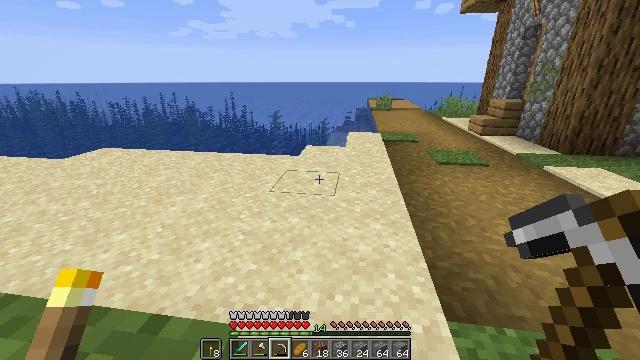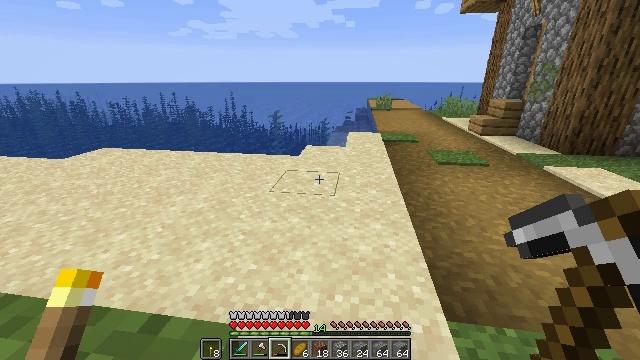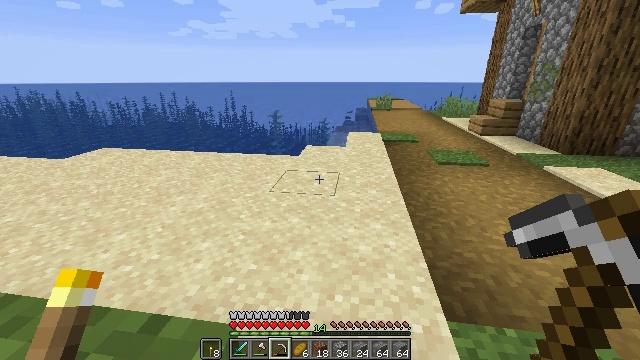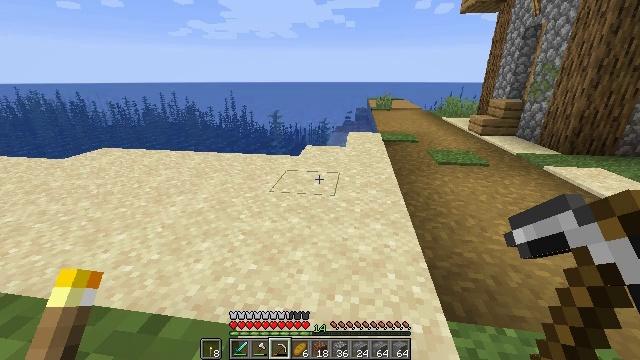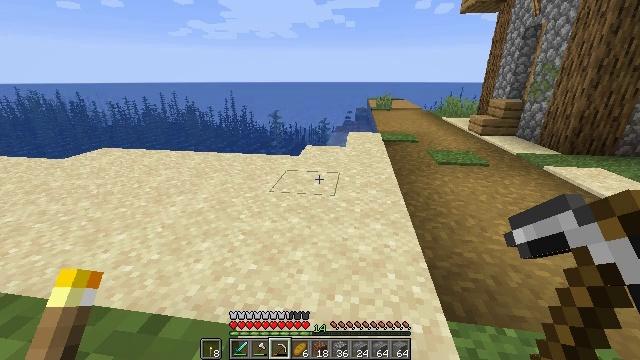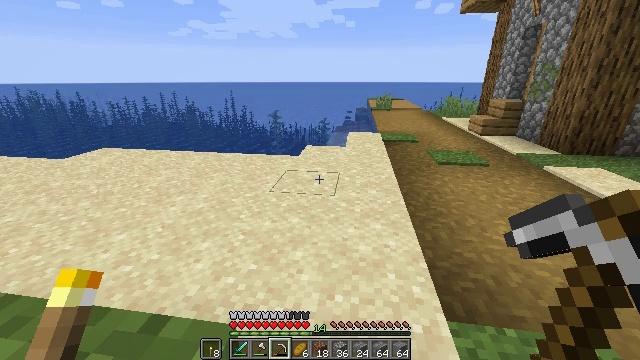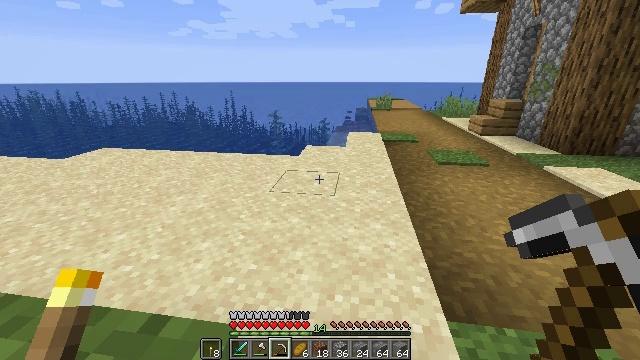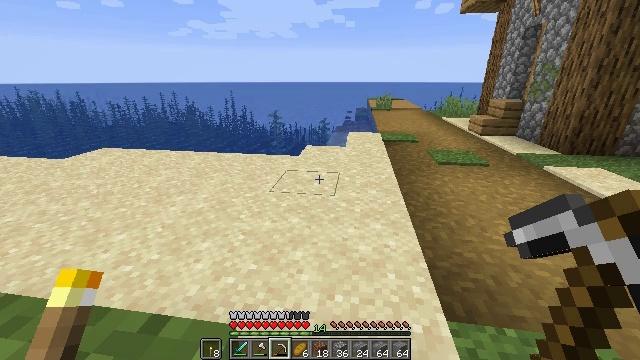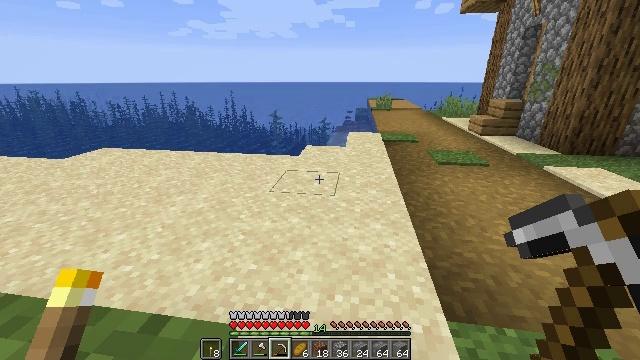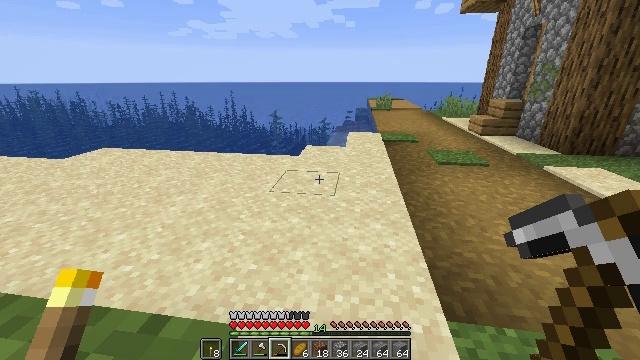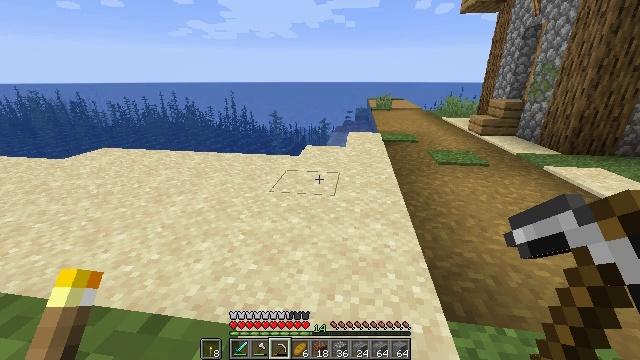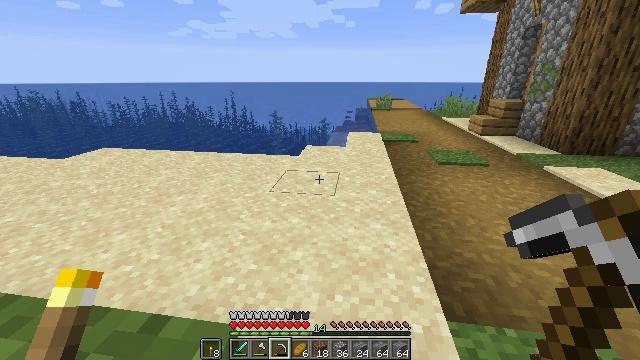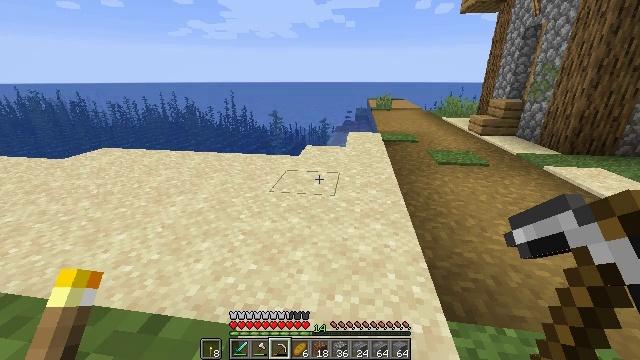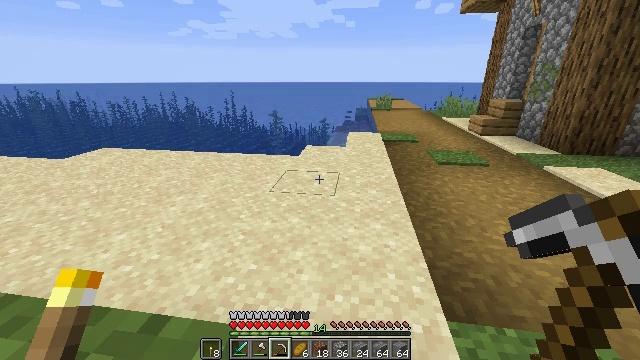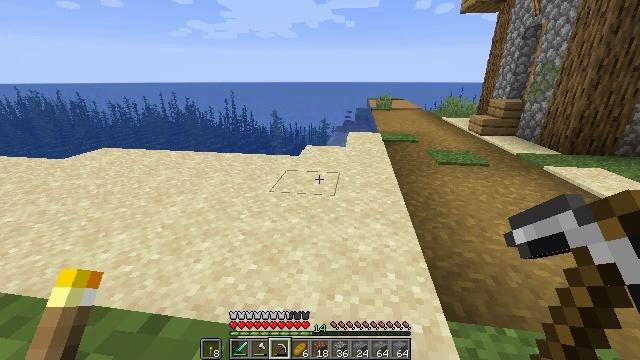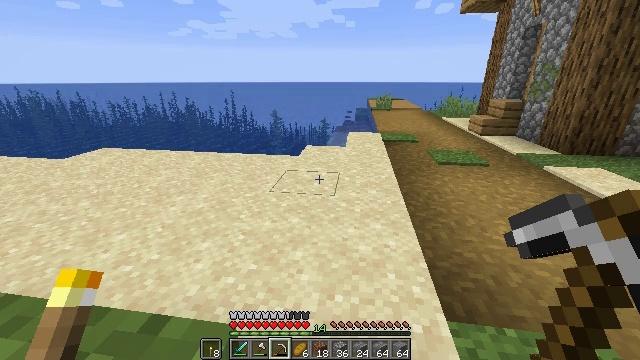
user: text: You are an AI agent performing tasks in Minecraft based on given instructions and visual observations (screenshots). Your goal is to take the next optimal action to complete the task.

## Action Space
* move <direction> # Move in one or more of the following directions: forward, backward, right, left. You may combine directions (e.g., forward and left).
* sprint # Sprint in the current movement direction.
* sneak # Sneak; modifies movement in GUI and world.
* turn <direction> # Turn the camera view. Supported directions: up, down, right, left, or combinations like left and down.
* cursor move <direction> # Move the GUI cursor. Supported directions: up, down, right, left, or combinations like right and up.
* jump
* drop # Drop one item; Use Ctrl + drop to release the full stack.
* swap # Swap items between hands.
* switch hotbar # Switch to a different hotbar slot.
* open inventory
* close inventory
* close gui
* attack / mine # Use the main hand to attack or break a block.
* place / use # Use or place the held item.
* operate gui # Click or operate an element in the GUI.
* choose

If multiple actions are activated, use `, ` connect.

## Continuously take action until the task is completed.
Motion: motion action
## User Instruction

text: Collect oak stairs from a structure.
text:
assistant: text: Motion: no_op
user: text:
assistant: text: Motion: no_op
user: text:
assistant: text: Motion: no_op
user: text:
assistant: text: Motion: no_op
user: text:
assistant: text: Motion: no_op
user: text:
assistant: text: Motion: no_op
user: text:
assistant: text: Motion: no_op
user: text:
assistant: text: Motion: no_op
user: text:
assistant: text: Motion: no_op
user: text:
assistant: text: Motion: no_op
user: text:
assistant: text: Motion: no_op
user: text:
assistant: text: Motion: no_op
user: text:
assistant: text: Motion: no_op
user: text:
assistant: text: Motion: no_op
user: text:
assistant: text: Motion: no_op
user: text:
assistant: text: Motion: no_op
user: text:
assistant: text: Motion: no_op
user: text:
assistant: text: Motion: no_op
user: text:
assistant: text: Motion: no_op
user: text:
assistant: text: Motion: no_op
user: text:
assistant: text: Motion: no_op
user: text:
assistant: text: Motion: no_op
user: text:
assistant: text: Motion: no_op
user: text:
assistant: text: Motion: no_op
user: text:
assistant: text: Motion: no_op
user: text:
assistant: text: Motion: no_op
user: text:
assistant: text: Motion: no_op
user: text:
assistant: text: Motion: no_op
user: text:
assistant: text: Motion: no_op
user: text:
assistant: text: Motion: no_op